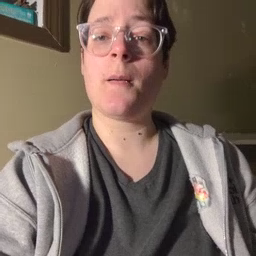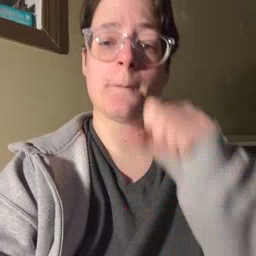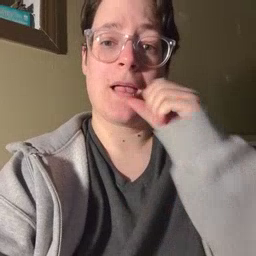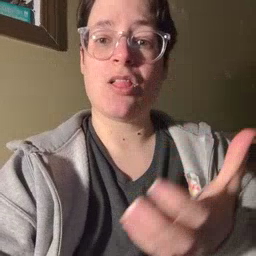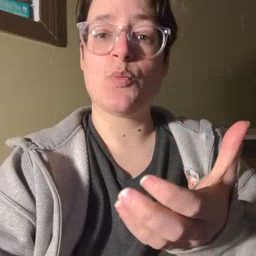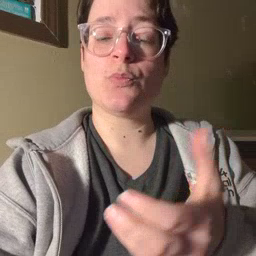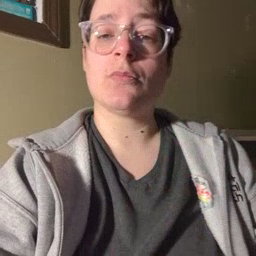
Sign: balloon